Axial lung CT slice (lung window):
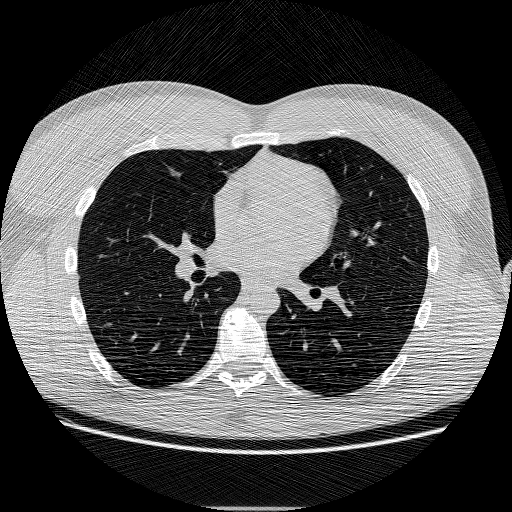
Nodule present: no